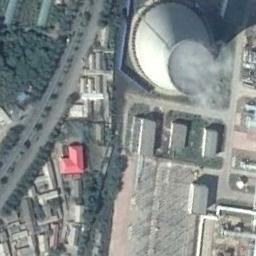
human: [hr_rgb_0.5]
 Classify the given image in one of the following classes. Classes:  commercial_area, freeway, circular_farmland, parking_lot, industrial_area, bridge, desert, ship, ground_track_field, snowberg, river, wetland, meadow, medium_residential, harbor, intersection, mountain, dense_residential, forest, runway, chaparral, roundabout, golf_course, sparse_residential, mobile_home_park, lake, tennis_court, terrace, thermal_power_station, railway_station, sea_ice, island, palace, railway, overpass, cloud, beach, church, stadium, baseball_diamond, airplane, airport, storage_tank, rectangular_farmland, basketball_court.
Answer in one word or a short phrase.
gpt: thermal_power_station